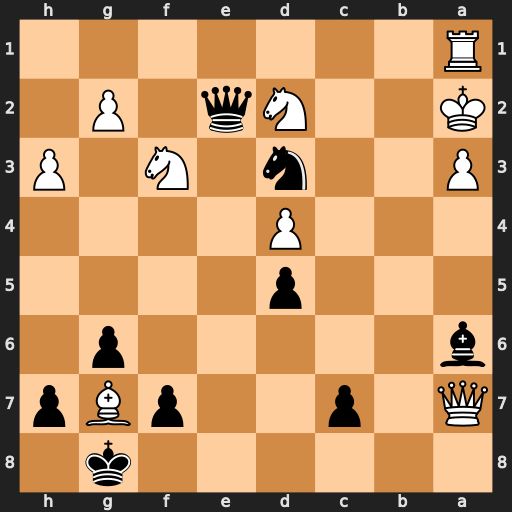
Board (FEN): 6k1/Q1p2pBp/b5p1/3p4/3P4/P2n1N1P/K2Nq1P1/R7
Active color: b
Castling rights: -
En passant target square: -
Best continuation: Bc4+ Kb1 Qd1#